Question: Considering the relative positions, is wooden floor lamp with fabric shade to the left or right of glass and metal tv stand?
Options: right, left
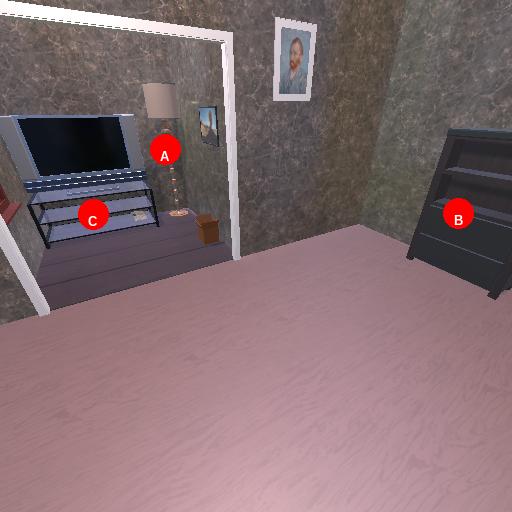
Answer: right